Field crop: maize
Growth stage: 2
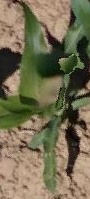
Species: maize